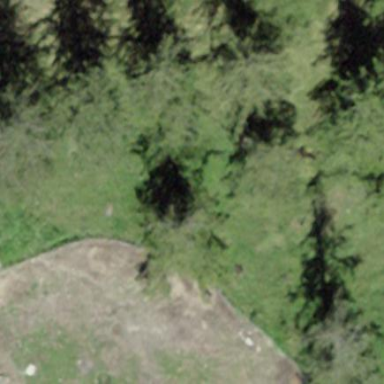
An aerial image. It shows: Forest area.